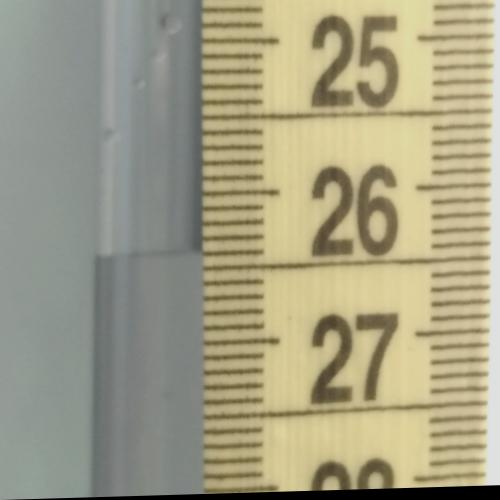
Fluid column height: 26.4 cm